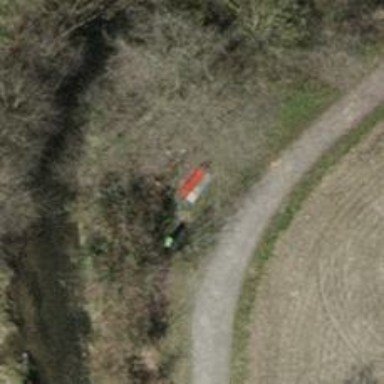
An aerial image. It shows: Bench.